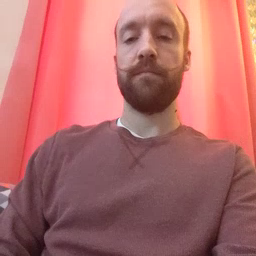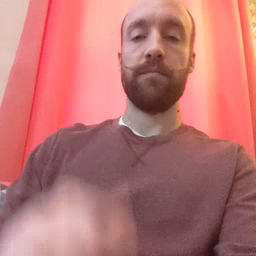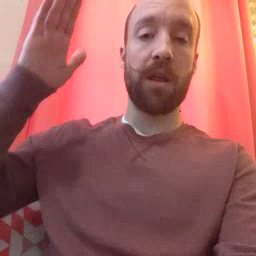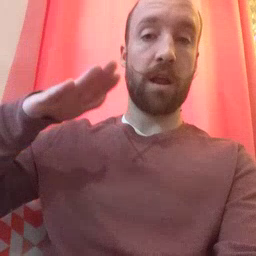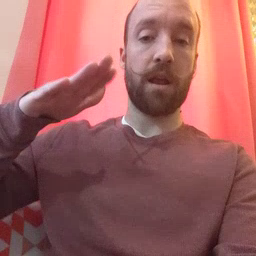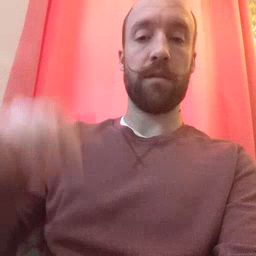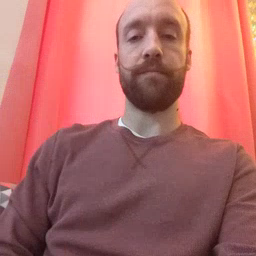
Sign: on